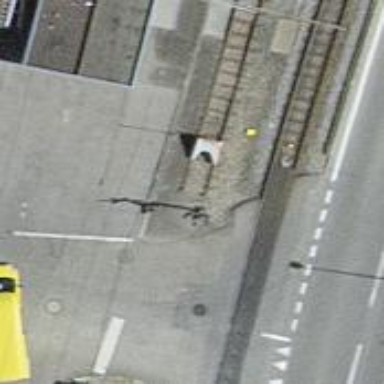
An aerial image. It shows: Railway buffer stop.